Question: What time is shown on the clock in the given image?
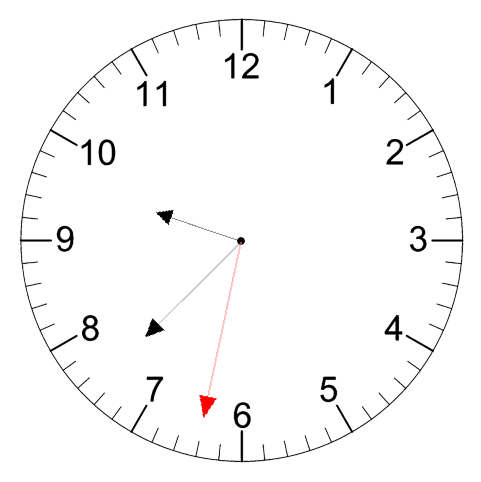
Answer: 09:37:32